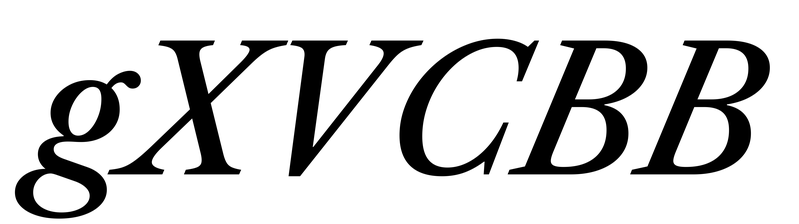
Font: LibreCaslonText-Italic_Medium_Italic